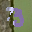
Label: 3